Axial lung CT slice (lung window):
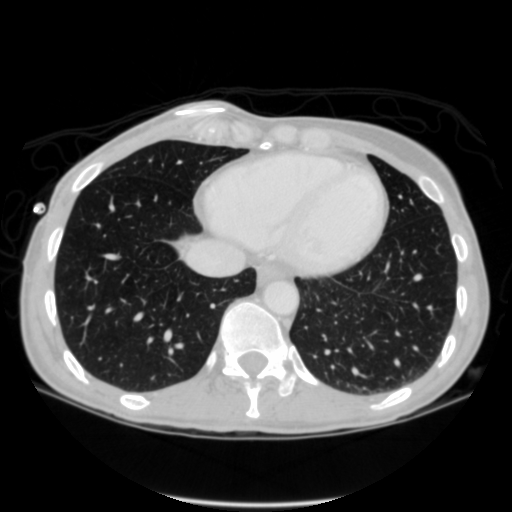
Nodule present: no